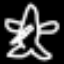
Label: airplane